Field crop: maize
Growth stage: 2
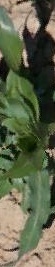
Species: maize